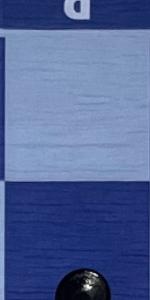
Label: Empty